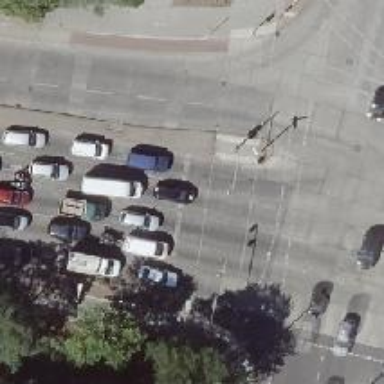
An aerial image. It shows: Road crossing with traffic signals.